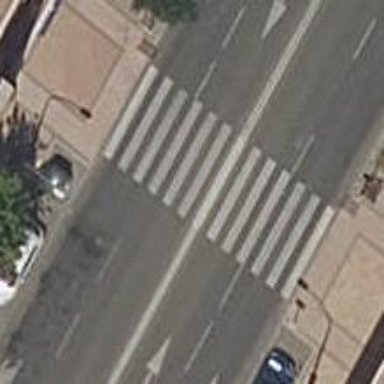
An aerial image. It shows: Pedestrian crossing with zebra markings on footway.